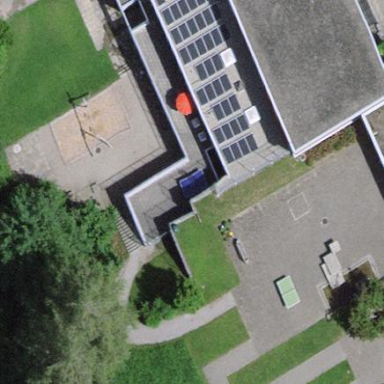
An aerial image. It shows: View of roof of building.